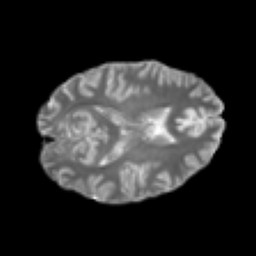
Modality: T2w
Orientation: axial
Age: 24
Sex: male
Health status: healthy
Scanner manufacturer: philips
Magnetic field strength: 3 T
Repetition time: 10.623 s
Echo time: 0.07044 s